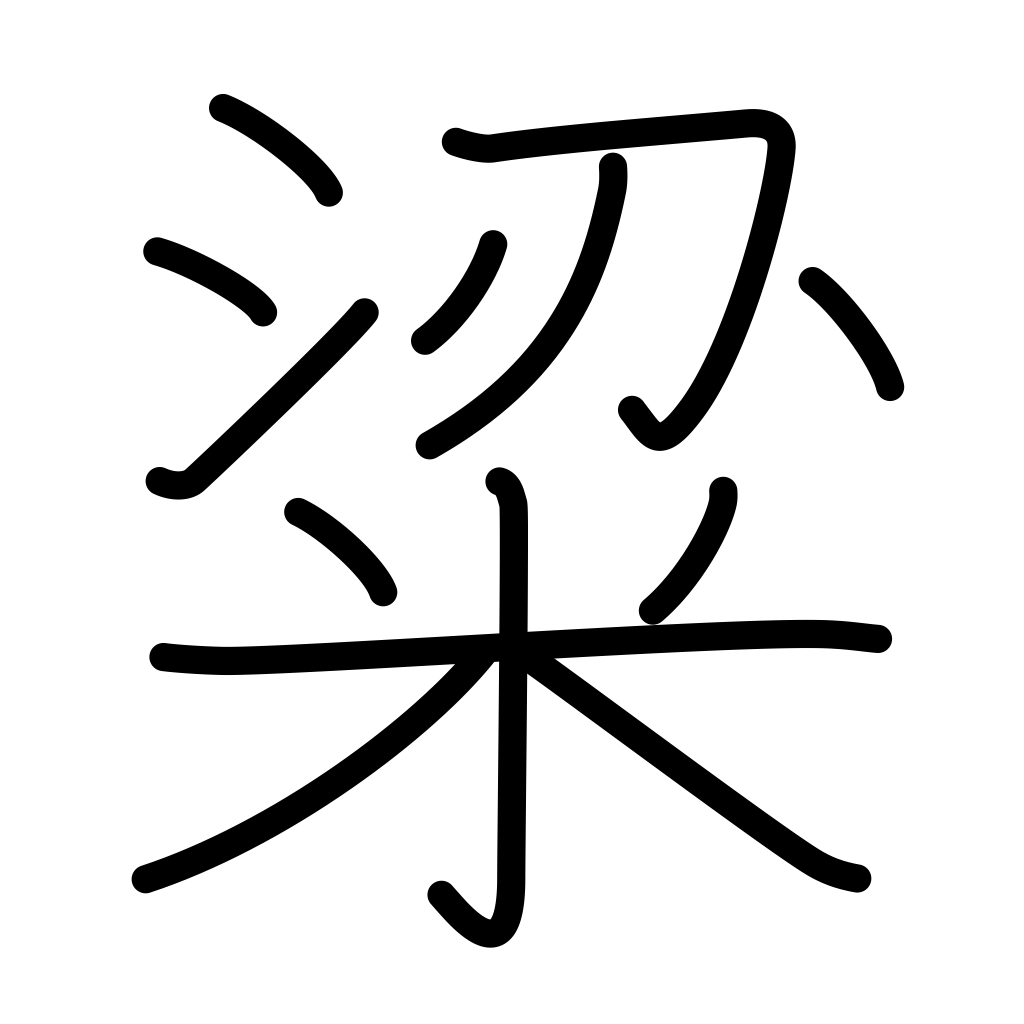
Meaning: high quality rice